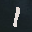
Label: 1